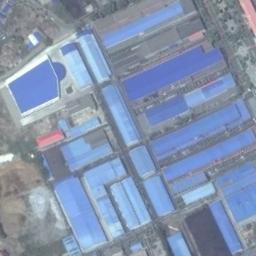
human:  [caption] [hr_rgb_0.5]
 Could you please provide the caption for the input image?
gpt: The industrial area has some neatly arranged blue workshops .

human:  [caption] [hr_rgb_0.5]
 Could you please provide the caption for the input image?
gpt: Many houses of different shapes and sizes are in the industrial area .

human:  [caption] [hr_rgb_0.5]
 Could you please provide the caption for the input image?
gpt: Neatly planned factories and roads in an industrial area with green belts .

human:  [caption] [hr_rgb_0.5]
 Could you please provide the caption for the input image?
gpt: Industrial areas are very small .

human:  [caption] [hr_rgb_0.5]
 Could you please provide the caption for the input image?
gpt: There are some blue buildings on the industrial area .